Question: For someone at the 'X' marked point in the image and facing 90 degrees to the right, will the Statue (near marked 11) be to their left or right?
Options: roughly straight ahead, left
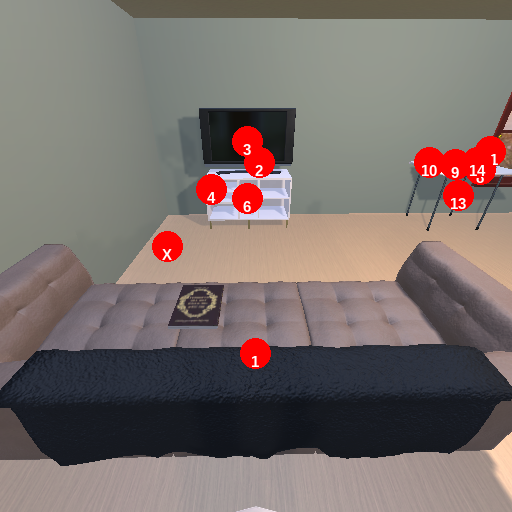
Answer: roughly straight ahead